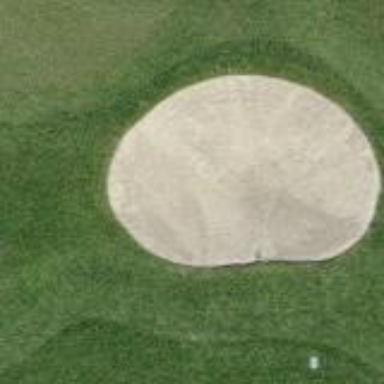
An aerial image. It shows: Golf bunker.